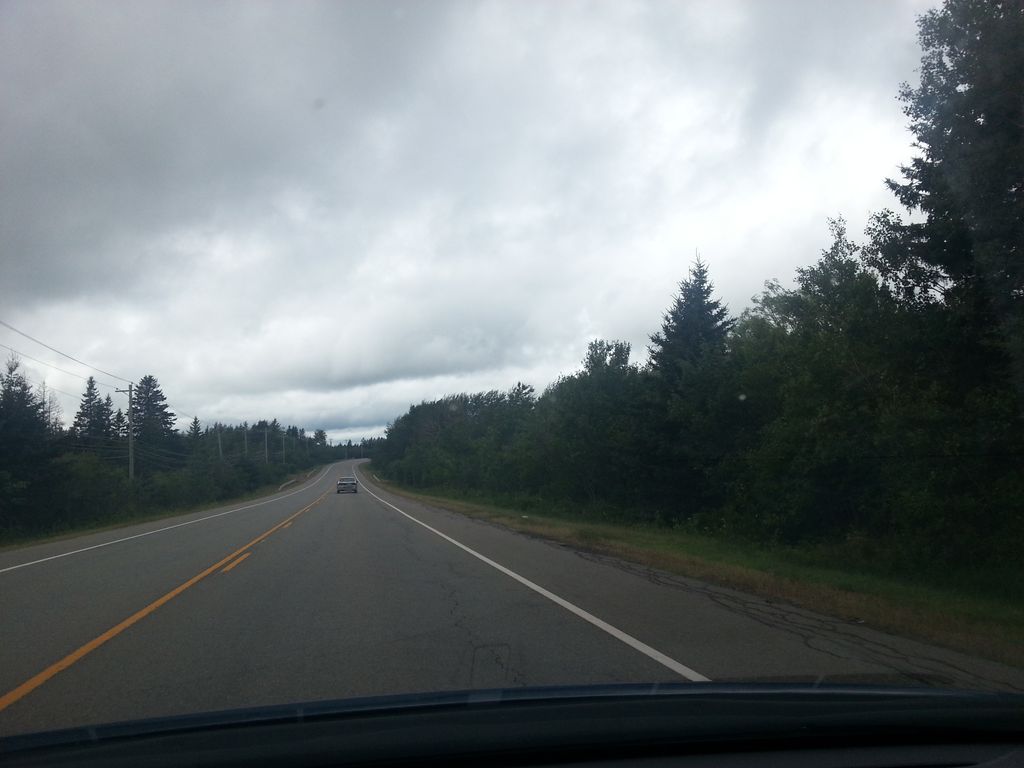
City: charlottetown